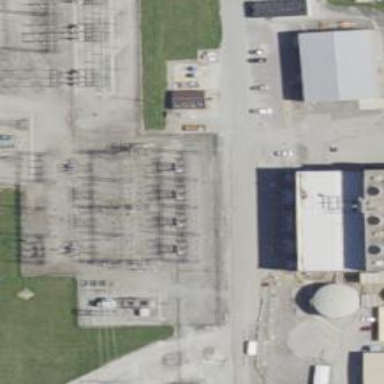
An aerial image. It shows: Switch for power supply.